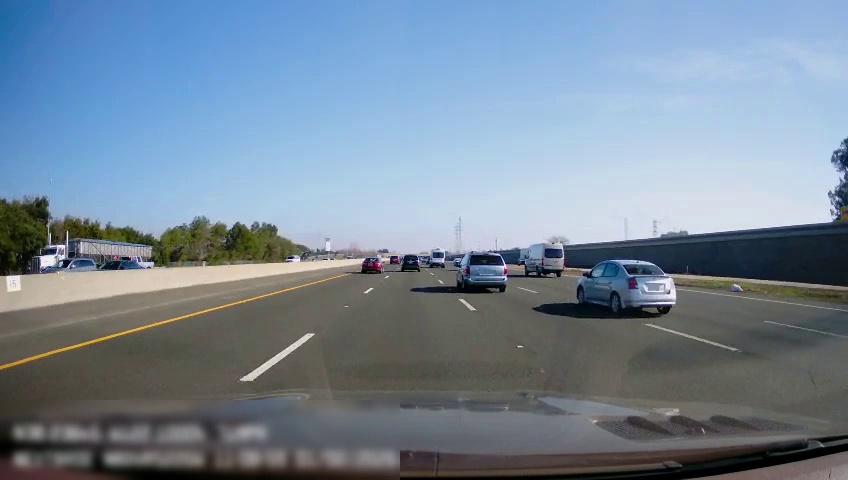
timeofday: Day
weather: Sunny
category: Drivable Space
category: Drivable Space
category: Vehicles | Truck
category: Vehicles | Van
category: Vehicles | Truck
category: Vehicles | Van
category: Vehicles | SUV
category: Vehicles | Car
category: Vehicles | Van
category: Vehicles | Van
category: Vehicles | Car
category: Vehicles | Truck
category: Vehicles | Truck
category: Vehicles | SUV
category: Vehicles | Car
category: Vehicles | SUV
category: Lanes | Alternate Lane
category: Lanes | Current Lane
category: Lanes | Current Lane
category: Lanes | Alternate Lane
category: Lanes | Alternate Lane
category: Lanes | Alternate Lane
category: Traffic | Signs